Interaction volume radius: 5 \u00c5
Interaction volume height: 10 \u00c5
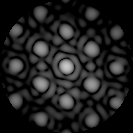
Disorder parameter: 0.3441